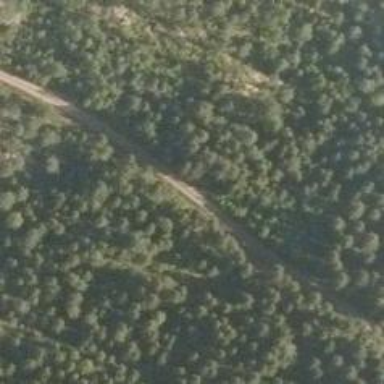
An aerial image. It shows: Track with grade2 tracktype.